Question: I am currently working on a small php library which would allow users to access data from the Google Play Developer Console, and insert it into a database, for future use.
To achieve this, I authenticate into the corresponding Google service with GET and POST requests (this part is still ok) and then do various POST requests to get all the data I need.
Everything was working fine, I got the script itself functioning (for fetching JSON responses) since 2 or 3 weeks, and I am launching it on a daily basis since then : no problems.
Today, I tried to launch it again, and as a JSON response for any POST request, I'm getting this :

I swear this is no fake, yet it's quite scary. Is Google trolling me right now?
Plus, the web version of the console still works, it just seems that my requests from outside don't.
I'm working on a localhost, so the hacking possibility is near (if not) 0, and I'm really worried that I made all this work for nothing.
if Google is actually trying to silence me from fetching data, plus making me rage, they are doing it right.
I've been googling this with all sort of keywords, still no luck.
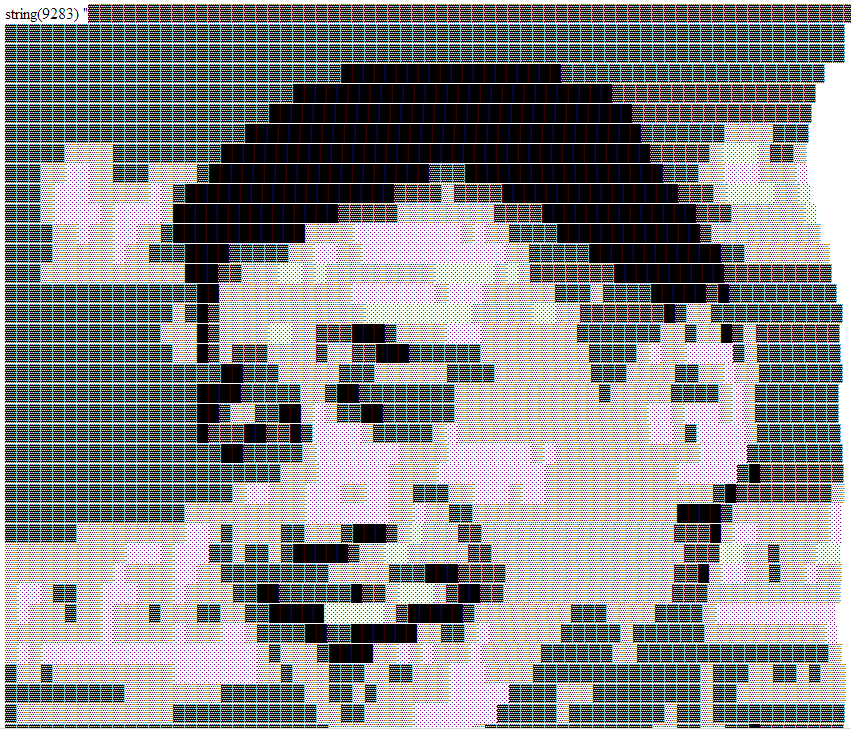
Answer: Actually, I have solved this problem. As Google Webkit seems to regularly change the format of its JSON responses, my parsing and regular expressions were not working anymore to get the correct identifiers for authentication. I still think Google is trolling users or developers of non-official APIs, but now I have found a solution : manually check my parsing functions, adapting them to get every right value, and it's working again.
It's a pain, but if someone ever gets this problem and ends here, you know what to do!
(I can't be more precise, since these changes are totally random, but those are guidelines.)